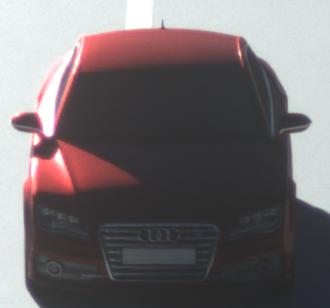
Make: Audi
Model: S7 Sportback cod
Detailed model: S7 (4G) Sportback
Model produced from: 2012/06
Model produced until: 2014/05
Doors: 5
Color: red
Road condition: dry road
Daytime: morning or afternoon
Contrast: high contrast